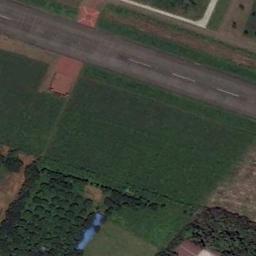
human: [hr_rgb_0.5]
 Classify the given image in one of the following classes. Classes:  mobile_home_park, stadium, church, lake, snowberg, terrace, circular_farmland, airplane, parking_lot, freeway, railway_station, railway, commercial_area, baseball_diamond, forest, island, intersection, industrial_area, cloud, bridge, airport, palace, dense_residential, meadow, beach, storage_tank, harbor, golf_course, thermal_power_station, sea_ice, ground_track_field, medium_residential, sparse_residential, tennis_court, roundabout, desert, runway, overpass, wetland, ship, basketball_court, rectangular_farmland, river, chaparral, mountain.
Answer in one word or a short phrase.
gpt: runway